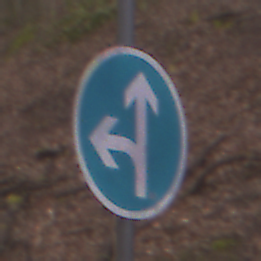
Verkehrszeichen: VorgeschriebeneFahrtrichtungGeradeausOderLinks
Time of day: Midday
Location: Outdoor (Nature)
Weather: Overcast
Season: Autumn
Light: Natural